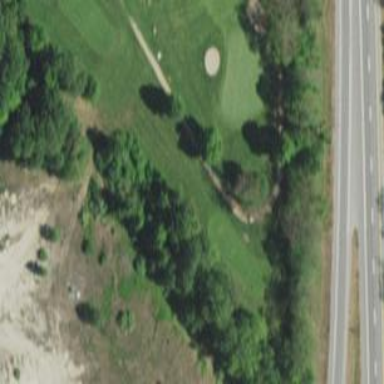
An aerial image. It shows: Path for golf carts.